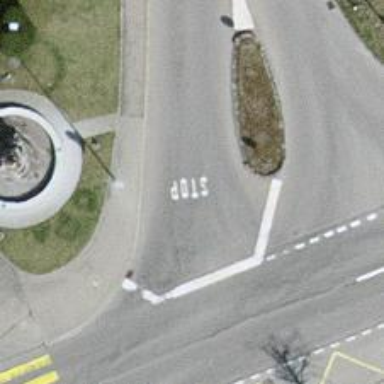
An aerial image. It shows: Stop road.